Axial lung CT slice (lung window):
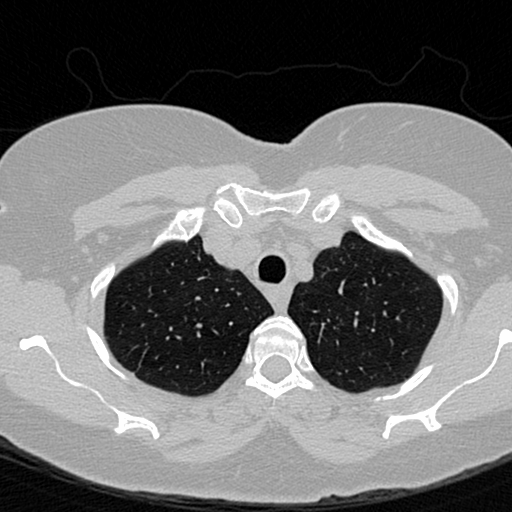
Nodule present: no